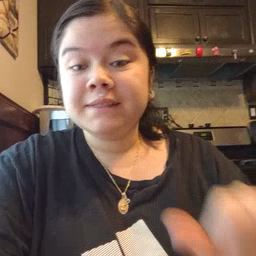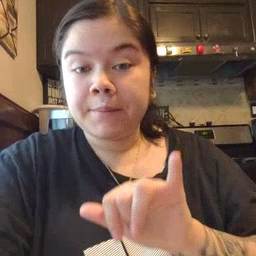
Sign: same